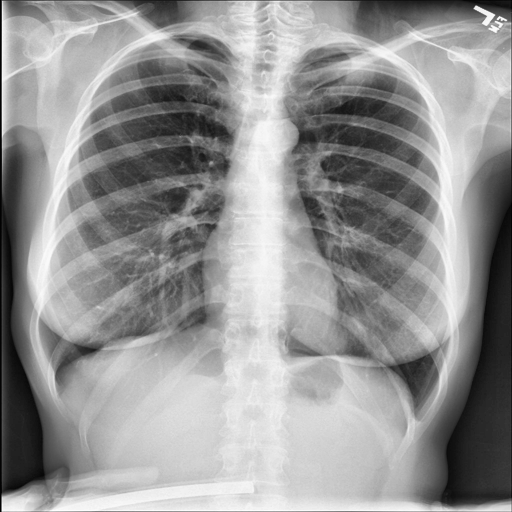
Finding: NORMAL